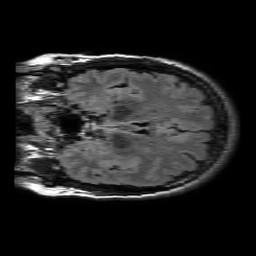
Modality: FLAIR
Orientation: coronal
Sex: female
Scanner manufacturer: philips
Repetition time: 11 s
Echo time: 0.125 s